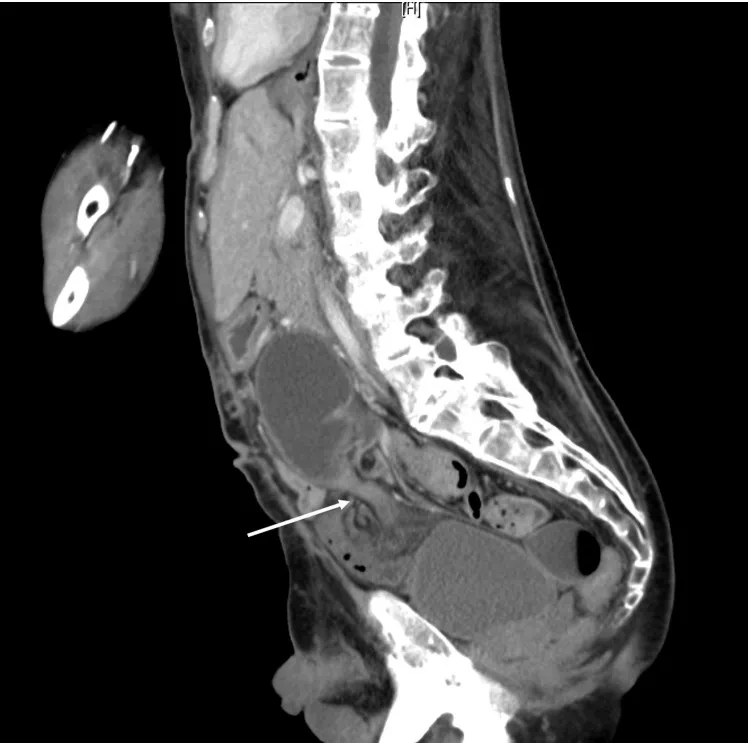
Sagittal section of abdominal CT image prior to the second surgery showed small bowel stenosis and no ossification in the previous surgical scar.
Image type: radiology (ct)